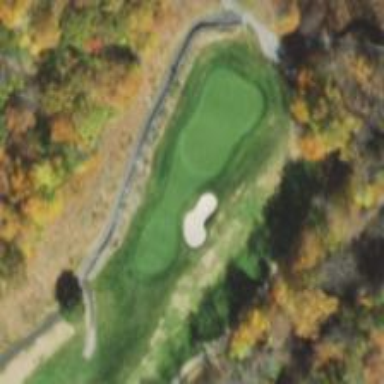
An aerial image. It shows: Golf hole.